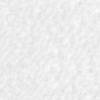
Label: no_change